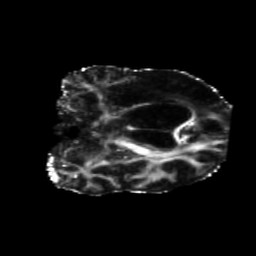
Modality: FA
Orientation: coronal
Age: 71
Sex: female
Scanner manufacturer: siemens
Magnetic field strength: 3 T
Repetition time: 5.25 s
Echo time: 0.08 s